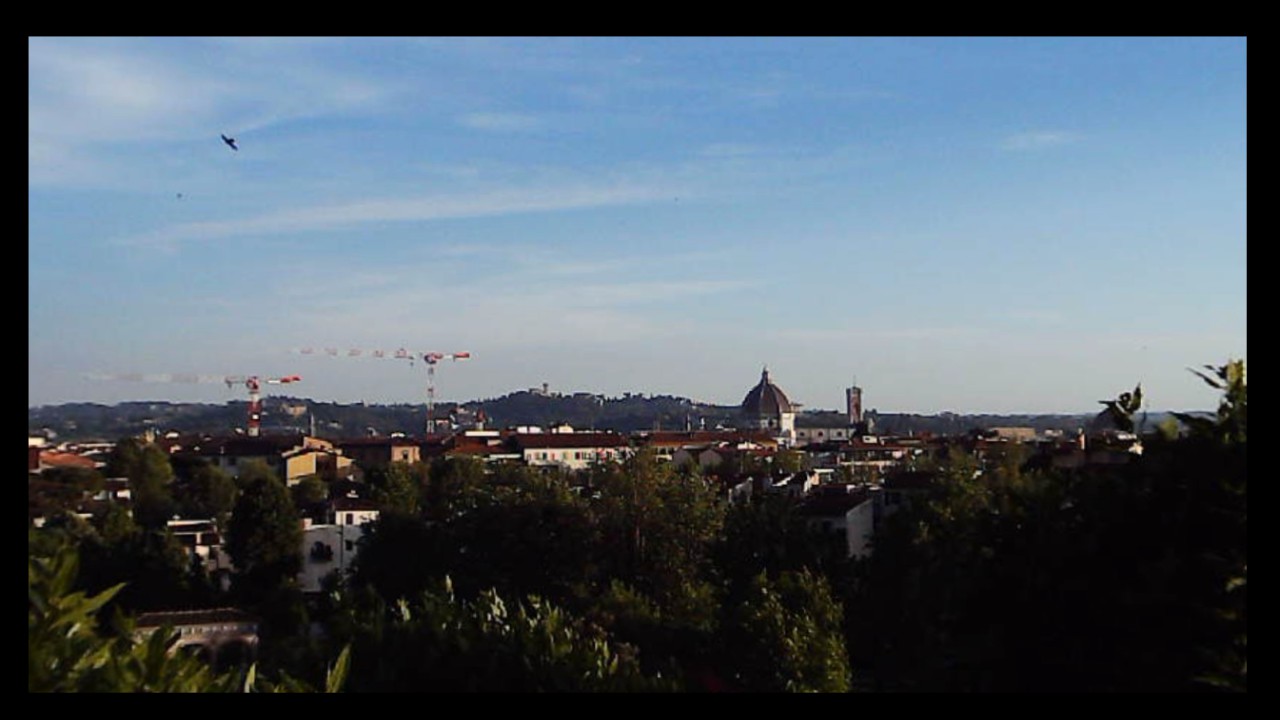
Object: Betafpv air75